Field crop: maize
Growth stage: 2
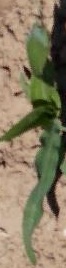
Species: maize